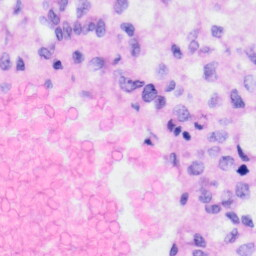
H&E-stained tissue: Liver